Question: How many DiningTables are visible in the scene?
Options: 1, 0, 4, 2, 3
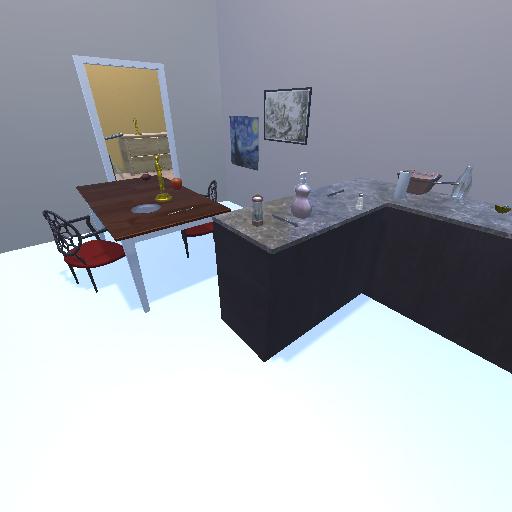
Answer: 1